Question: > Solution: Use SDWebImage: <URL>
I have a UITableView which becomes very laggy when during scrolling. I discovered the lag appears when the image that I am using is coming back on the screen.
I am using a custom UITableViewCell. Is this also a reason why it's lagging?
My custom UITableViewCell:

My code:
'''
- (UITableViewCell *)tableView:(UITableView *)tableView cellForRowAtIndexPath:(NSIndexPath *)indexPath {
NSString *CellIdentifier = [NSString stringWithFormat:@"Cell%d%d",indexPath.row,indexPath.section];
tableViewCellActiviteiten *cell = (tableViewCellActiviteiten *)[self.tableView dequeueReusableCellWithIdentifier:CellIdentifier];
if (cell == nil)
{
NSArray *nib = [[NSBundle mainBundle] loadNibNamed:@"tableViewCellActiviteiten" owner:self options:nil];
cell = (tableViewCellActiviteiten *)[nib objectAtIndex:0];
}
cell.thetitle.text = [self.alletitels objectAtIndex:indexPath.row];
cell.thesubtitle.text = [self.allesubtitels objectAtIndex:indexPath.row];
NSString * imagePath = [self.alleimages objectAtIndex:indexPath.row];
NSURL * imageURL = [NSURL URLWithString:imagePath];
NSData * imageData = [NSData dataWithContentsOfURL:imageURL];
UIImage * image = [UIImage imageWithData:imageData];
cell.image.image = image;
return cell;
'''
}
Content of the arrays:
'self.alletitels' contains a string: "Activity Title"
'self.allesubtitels' contains a string: "Activity Subtitle"
'self.alleimages' contains a url: "<URL>"
Can anyone advise what might be the cause of the laggy scrolling?
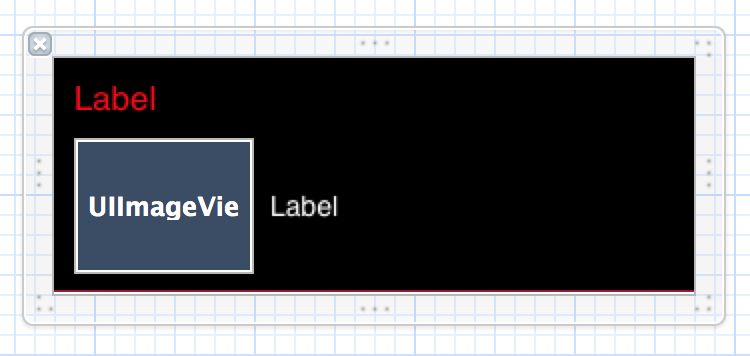
Answer: The problem is that every time 'tableView: cellForRowAtIndexPath:' method is called your code generates an image. This will be called each time a cell appears on the screen, therefore if you scroll really fast this method will start allocating a lot of images synchronously which will slow down the scroll.
As a fast solution, implement NSCache in your View Controller and store images in it.
'''
UIImage *image = [_imageCache objectForKey:@indexPath.row];
if (image == nil) {
NSString * imagePath = [self.alleimages objectAtIndex:indexPath.row];
NSURL * imageURL = [NSURL URLWithString:imagePath];
NSData * imageData = [NSData dataWithContentsOfURL:imageURL];
image = [UIImage imageWithData:imageData];
[_imageCache setObject:image forKey:@indexPath.row];
}
cell.image.image = image;
'''
_imageCahce is an instance variable of view controller that you can implement.
Hope this helps, cheers!